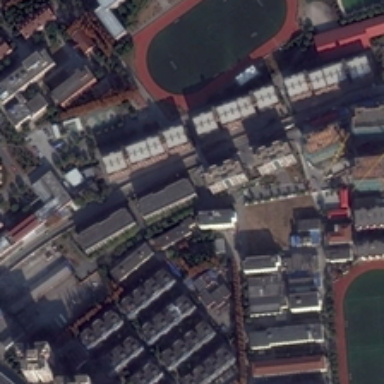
Many buildings and some green trees are in a school with two playgrounds .